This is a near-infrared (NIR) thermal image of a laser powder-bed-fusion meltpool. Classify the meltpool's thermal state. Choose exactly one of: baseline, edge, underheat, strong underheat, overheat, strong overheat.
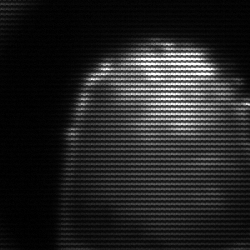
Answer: edge